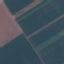
Land use / land cover: AnnualCrop